Question: We can share how we are doing or feeling on facebook.

In case of travelling, I want to know where the user is travelling to, for example, 'London, United Kingdom'.
I tried 'https://graph.facebook.com/v2.1/10204187791369437_10204188069976402'. But there is no data about destination.
'''
{
"id": "10204187791369437_10204188069976402",
"from": {
"id": "10204187791369437",
"name": "Sarowar Alam"
},
"actions": [
{
"name": "Comment",
"link": "https://www.facebook.com/10204187791369437/posts/10204188069976402"
},
{
"name": "Like",
"link": "https://www.facebook.com/10204187791369437/posts/10204188069976402"
}
],
"privacy": {
"description": "Public",
"value": "EVERYONE",
"friends": "",
"networks": "",
"allow": "",
"deny": ""
},
"type": "status",
"status_type": "mobile_status_update",
"created_time": "2014-10-21T08:24:27+0000",
"updated_time": "2014-10-21T09:48:53+0000",
"likes": {
"data": [
],
"paging": {
"cursors": {
"after": "MTAyMDUxMDIzOTgyNjg5NTU=",
"before": "NDc1Njg3Nzg1NTY1NA=="
}
}
},
"comments": {
"data": [
],
"paging": {
"cursors": {
"after": "WTI5dGJXVnVkRjlqZFhKemIzSTZNVEF5TURReE9EZ3lPVEV3TmpFNU1qazZNVFF4TXpnNE5Ea3pNem95",
"before": "WTI5dGJXVnVkRjlqZFhKemIzSTZNVEF5TURReE9EZ3dPVGMyT1Rjd09UVTZNVFF4TXpnNE1EVTNOem94"
}
}
}
}
'''
Is there any way to do it?
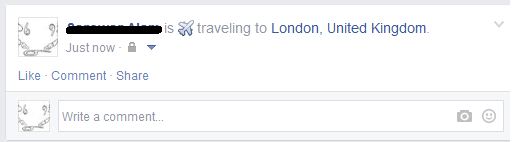
Answer: "Travelling" is part of the "<URL>" feature available when posting on Facebook.
As also answered in <URL>, the data about feelings is just through the Facebook API, either Graph API or FQL.
Therefore, it's not either possible to know what a user is eating, drinking, watching or listening to.